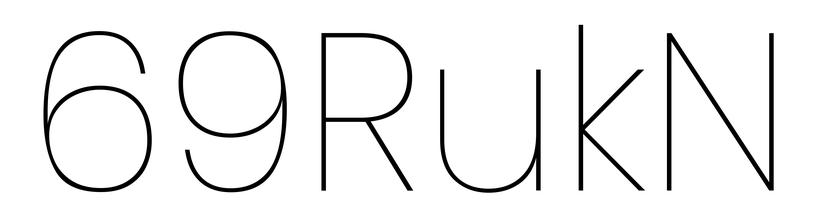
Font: Poppins-Thin